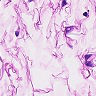
Metastatic tissue present: no